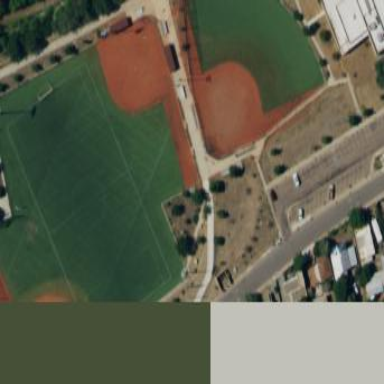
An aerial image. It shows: Baseball pitch for leisure land activities.